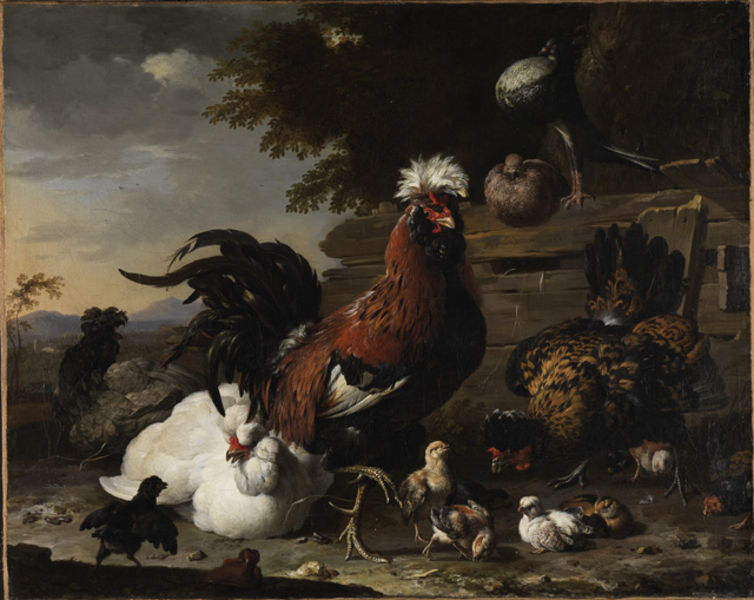
Titel: Der Friede im Hühnerhof
Künstler: Melchior de Hondecoeter
Standort: Karlsruhe
Institution: Staatliche Kunsthalle Karlsruhe
Schlagwörter: baum, berg, blau, blätter, dunkel, feder, flügel, gemälde, himmel, schatten, vogel, weiß, wolken, bäume, gelb, grün, landschaft, sand, sitzen, abend, bewegung, braun, bunt, grau, hintergrund, holz, licht, schwarz, szene, zeichnung, ausblick, obst, rot, tier, tiere, weg, zaun, malerei, barock, federn, gefieder, stein, steine, taube, holland, portrait, öl, ast, dämmerung, erde, ferne, natur, vögel, weite, kirche, sonne, boden, land, realismus, familie, renaissance, tal, bauern, genre, landleben, gemüse, stilleben, stillleben, schwanz, schweif, farbig, füße, düster, gans, schnabel, berge, fels, kamm, dorf, sonnenuntergang, klein, bauernhof, herbst, hof, lattenzaun, ölgemälde, unwetter, realistisch, bretter, zehen, stolz, tierbild, tauben, brett, viele, pfau, gänse, krallen, küken, stelzen, kasten, holzbrett, geflügel, truthahn, fasan, romantisch, fressen, faun, stall, landscahft, eiche, kralle, niederländer, kücken, hahn, huhn, tiermalerei, klassik, stahl, pute, sporn, landschaftsausblick, verschlag, gockel, henne, hennen, hühner, kropf, schopf, kratzen, pilz, eier, wei´, federvieh, puschel, hähne, scharren, perlhuhn, picken, hühnerhof, truthan, bäme, pfauen, schwanzfedern, dunekl, himmelö, stolzieren, aufgeplustert, tierstilleben, puter, hüner, sämmerung, 1900, 1800, ei, gefügel, kükemn, outer, flägel, truthahnn, volge, uaim, mohrhun, landswirschaft, stolhzieren, geflügelhof, utergang, fdervieh, gockl, biberl, hagn, huhnm, hackordnung, shuhn, hänne, entenkücken, gockelhanhn, kpken